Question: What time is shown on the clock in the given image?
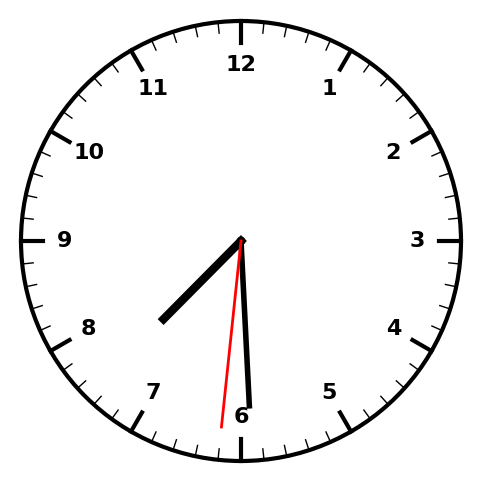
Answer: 07:29:31